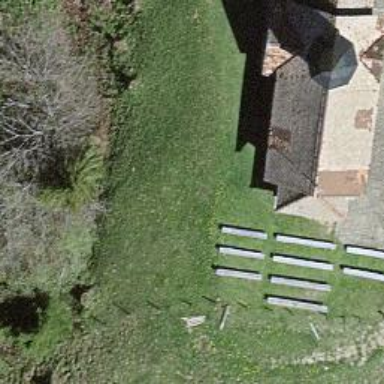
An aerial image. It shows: Bench for seating.